Question: I was put onto this AngularJS project (I'm usually a python/Java dev) when one of our devs left and it's slowly moving on.
I'm using AngularJS v1.0.8. Yes, I know it's old and I plan and transitioning it over to the newest stable version once I can get a fully working version now.
I'm at this part where the navigations is behaving oddly. I have these two forms with their respectful controllers that should be linked from the index page.
The weird thing is, this code works perfectly fine on the older system which, AFAIK nothing changed in the backend or frontend.
Here's the section of the index.html page that links/loads up the other pages.
'''
<div id="nav" ng-controller="navController" class="wrap">
<div class="container">
<ul>
<li><a ui-sref="form.choose" ui-sref-active="active">Available Courses</a></li>
<li><a ui-sref="form.review" ui-sref-active="active">My Submissions</a></li>
<!-- <li><a href="#">Approve Submissions</a></li> -->
<!-- <li ng-show="session.isAdmin()"><a href="#">Admin</a></li> -->
<li ng-show="session.isAdmin()"><a ui-sref="reports" ui-sref-active="active">Reports</a></li>
</ul>
</div>
</div>
'''
and this is the main directory structure for the views...
'''
+-- views
+-- form
| +-- form.choose.tpl.html
| +-- form.done.tpl.html
| +-- form.edit.tpl.html
| +-- form.review.tpl.html
| +-- form.tpl.html
| +-- rubric.directive.tpl.html
+-- home
| +-- home.tpl.html
+-- reports
+-- reports.tpl.html
'''
What's happening when I try the hyperlink is that it appends an extra to the beginning of the link.

So at this point, I'm just trying to figure out where the error is happening.
1. Wrong HTML code for 'ref'
2. Bad AngularJS routing code
3. Bad directory structure
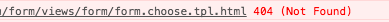
Answer: It could be the effect of nesting states and not setting the state.url correctly. For example say you had defined states as:
'''
.config(function config($stateProvider) {
$stateProvider.state('form', {
url: '/form'
})
.state('form.choose', {
url: '/form/choose'
})
.state('form.review', {
url: '/review'
});
})
'''
Ui-router would see choose and review as child states of form. This would automatically append it's url as a prefix to its children. Then the sref for the form.choose state would be '/form/form/choose', where as for form.review state would be '/form/review'.
Hope this helps!
Edit: Also make sure that ui-router's version is consistent between your system and the old one. It could be that the old version uses a version before child states were implemented which is why it's functioning.